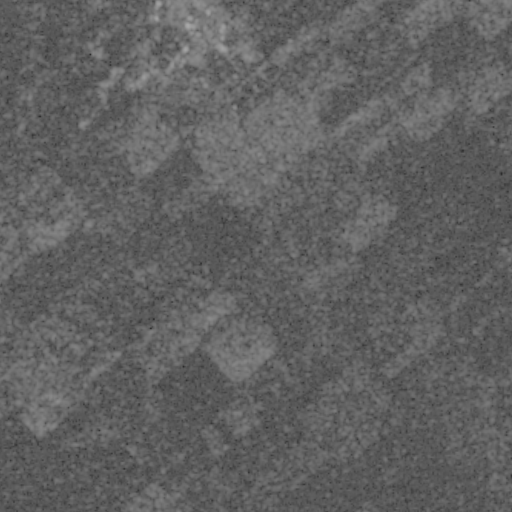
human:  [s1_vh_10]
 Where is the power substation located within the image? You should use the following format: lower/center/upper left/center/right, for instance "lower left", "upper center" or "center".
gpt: The power substation is located in the upper right of the image.
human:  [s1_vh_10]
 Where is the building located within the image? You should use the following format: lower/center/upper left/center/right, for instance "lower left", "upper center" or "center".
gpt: There is no building in the image.

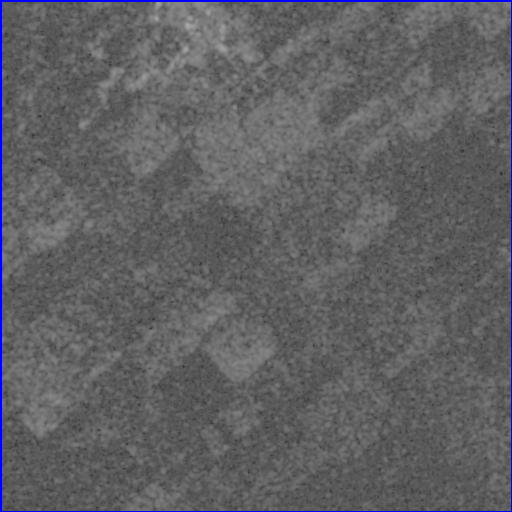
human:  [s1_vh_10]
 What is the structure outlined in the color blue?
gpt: The structure outlined in blue is a crop field.
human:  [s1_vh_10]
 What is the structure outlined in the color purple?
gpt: There is no purple outline.